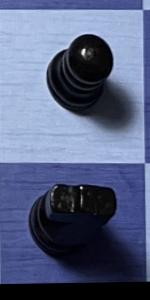
Label: Knight_Black